Question: I am trying to achieve something what, I thought, would be a super easy thing to do. But for some reason QtDesigner is driving me crazy, it simply won't work...
I created a GUI and freely arranged different elements in the window, without layout or anything like that. At some point there were to many elements, so all I wanted to to, was to make it scrollable up and down, to see all elements.
So I added a ScrollArea in QtDesigner and added all elements as children of this ScrollArea (which btw also was a pain in the ass, because apparently drag and drop in the Object viewer is not a thing, and editing the .ui file by hand, is also not allowed... great).
So the result I have now is the following:
-
<URL>
-
<URL>
So as you see, although I created a ScrollArea... There is no scroll area. So I googled a little bit and found out that you can add layouts to your scrollarea, and yey, finally, a scroll bar! But how in this world am I supposed to arrange the elements in the way you see in the screenshots, with layouts. They are so super restrictive.
How am I supposed to simply get a vertical scrollbar, without this restrictive layout stuff?!
Here is how my object viewer looks

And here is what is called upon GUI creation:
'''
ui->setupUi(this);
//setCentralWidget(ui->scrollArea);
//ui->scrollArea->setWidgetResizable(true);
'''
I tried it with, and without the commented lines. No scrollbar, no matter what I do.
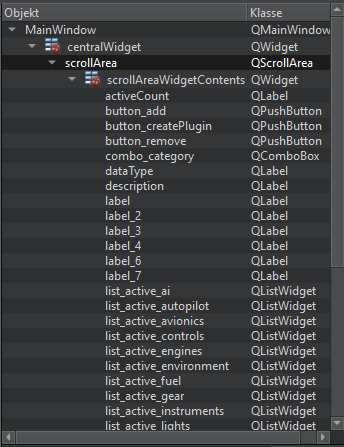
Answer: Try this to fix it:
In Qt Designer:
- 'QScrollArea'- 'QScrollArea''widgetResizable'
In C++:
'''
// If you want to set 'widgetResizable' programmaticly
ui->scrollArea->setWidgetResizable(false); // Optional if you did it in Qt Designer
ui->scrollArea->widget()->adjustSize();
'''